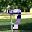
Label: 7